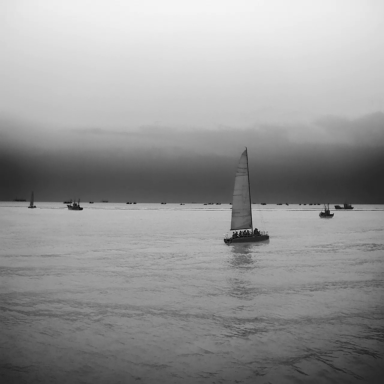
There are 20 bulk_carriers in the infrared image.